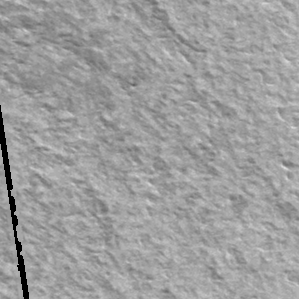
Label: frost